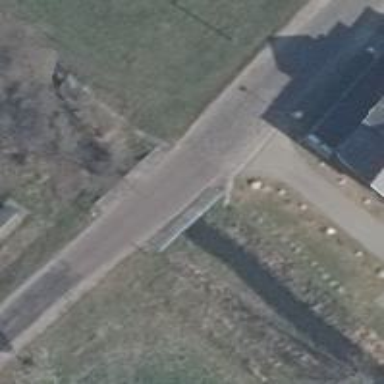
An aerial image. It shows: Tertiary road on asphalt surface crossing over bridge.